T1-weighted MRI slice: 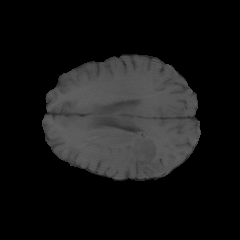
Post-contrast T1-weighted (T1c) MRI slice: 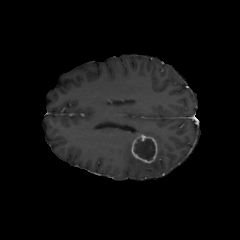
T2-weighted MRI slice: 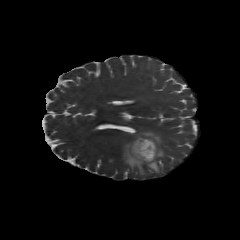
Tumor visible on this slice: yes